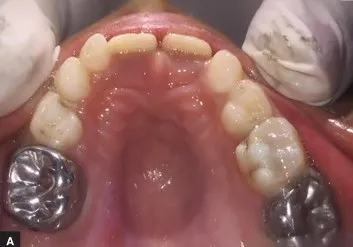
Postoperative photographs showing restorations and stainless steel crowns in upper.
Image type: medical_photograph (other_medical_photograph)